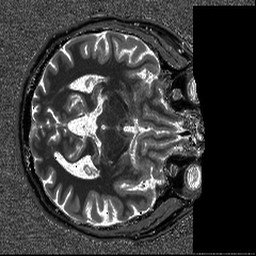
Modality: T1map
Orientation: axial
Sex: male